Question: I am adding one edit text pro-grammatically, in that i am setting the gravity but its not reflecting.

code:
'''
EditText bcc = new EditText(getApplicationContext());
LayoutParams para = new LayoutParams(LayoutParams.FILL_PARENT, 45);
//bcc.setBackgroundColor(Color.parseColor("#<PHONE>"));
bcc.setTextColor(Color.parseColor("#000000"));
bcc.setSingleLine(true);
para.setMargins(0, 0, 0, 5); // left, top, right, bottom.
bcc.setTextSize(15);
bcc.setGravity(Gravity.BOTTOM);
bcc.setInputType(InputType.TYPE_TEXT_VARIATION_EMAIL_ADDRESS);
bcc.setId(100);
bcc.setLayoutParams(para);
'''
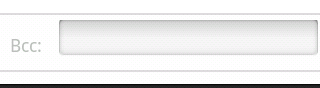
Answer: Eventually you would be adding this EditText 'bcc' to a view group? Depending on what type of ViewGroup the parent is, you would need to do the following:
via XML:
You have to set android:layout_gravity="center_vertical".
via code:
'''
LinearLayout.LayoutParams lp = viewGroup.getLayoutParams();
lp.gravity = Gravity.CENTER_VERTICAL;
viewGroup.setLayoutParams(lp);
'''
The code will be different for different parent layout types.